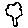
Label: tree